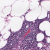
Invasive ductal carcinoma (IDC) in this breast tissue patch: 1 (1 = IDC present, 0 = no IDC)